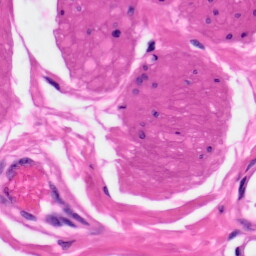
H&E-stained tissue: Skin